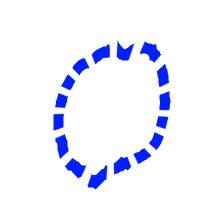
Shape: circle